Field crop: tomato
Growth stage: 1
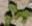
Species: solanum